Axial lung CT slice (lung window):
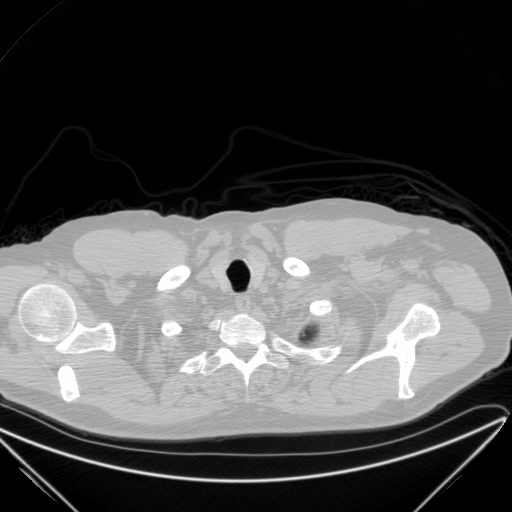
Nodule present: no